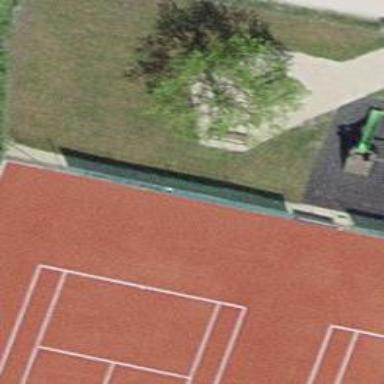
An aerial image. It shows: Brown bench.